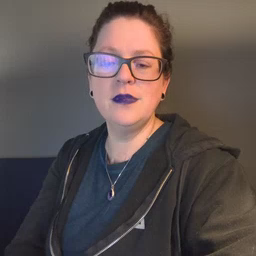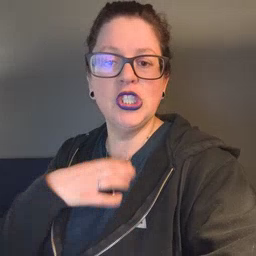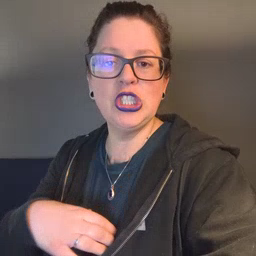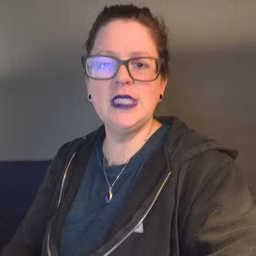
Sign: hungry